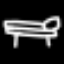
Label: bed